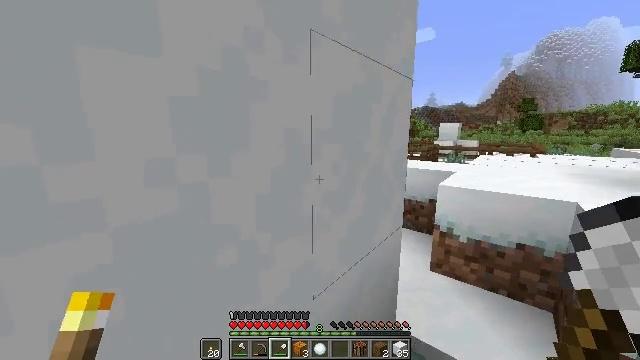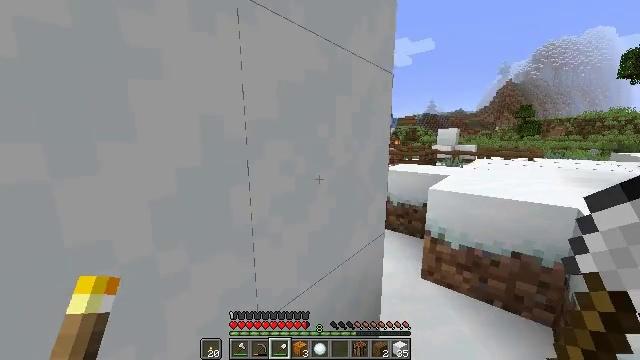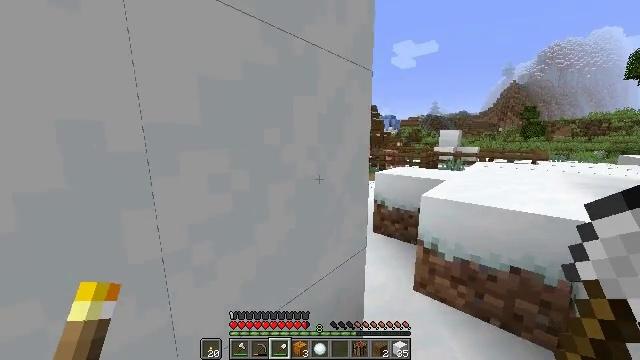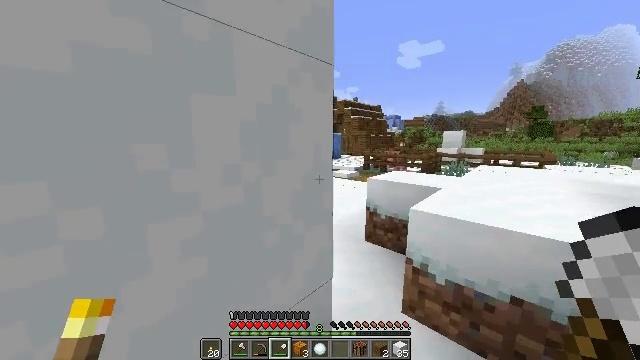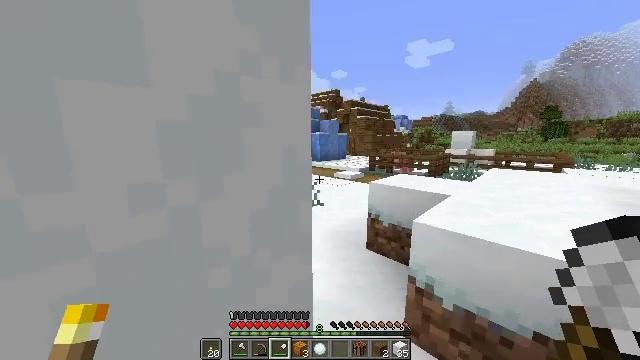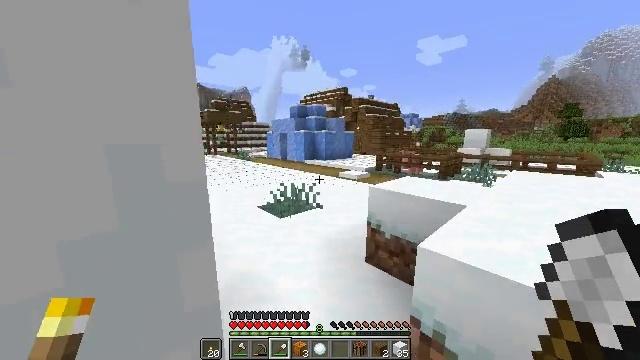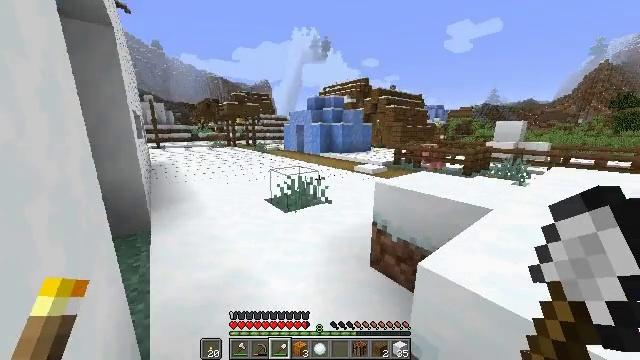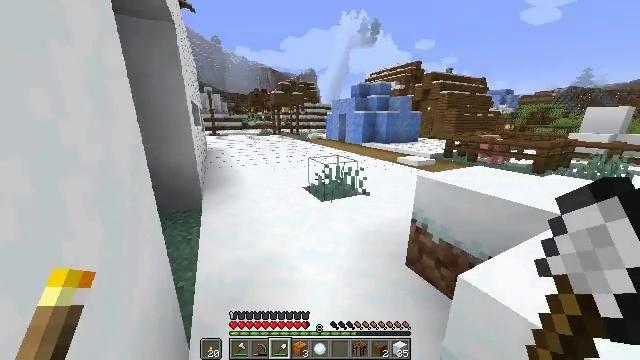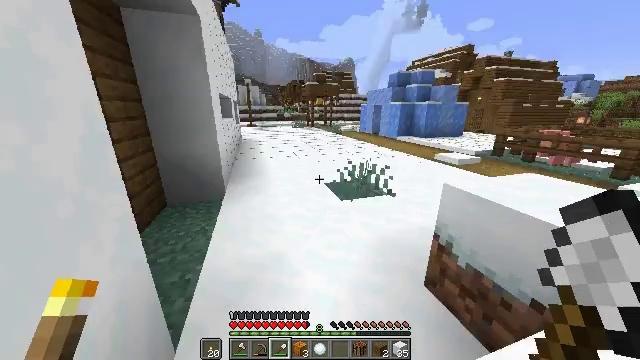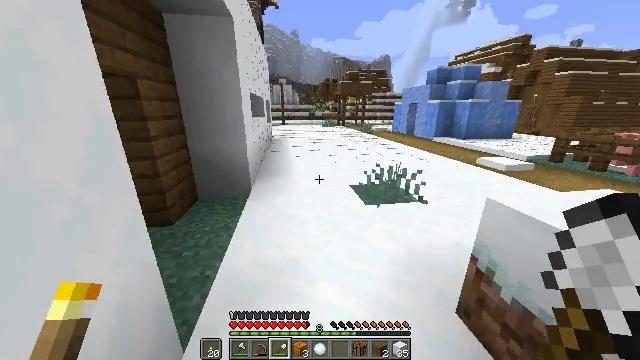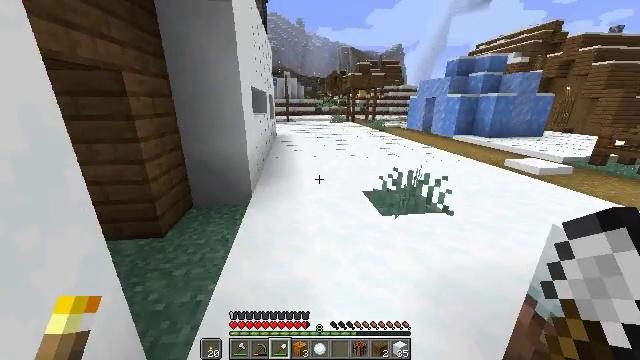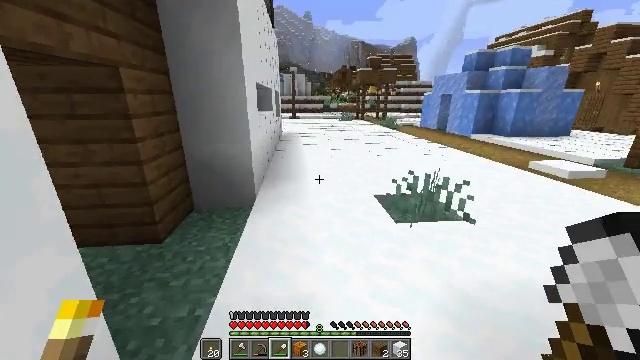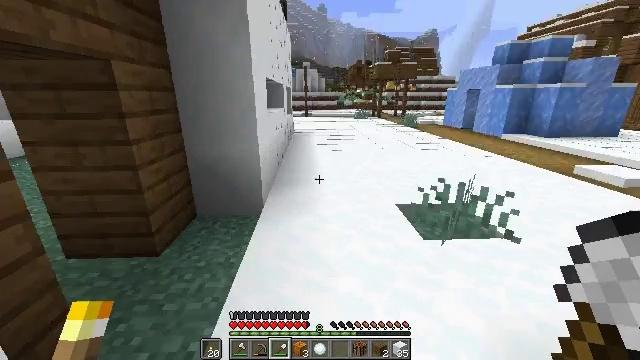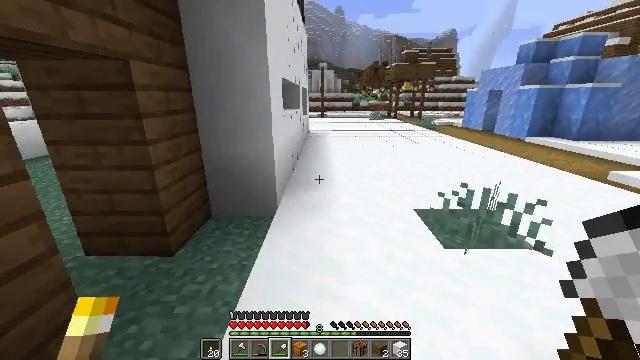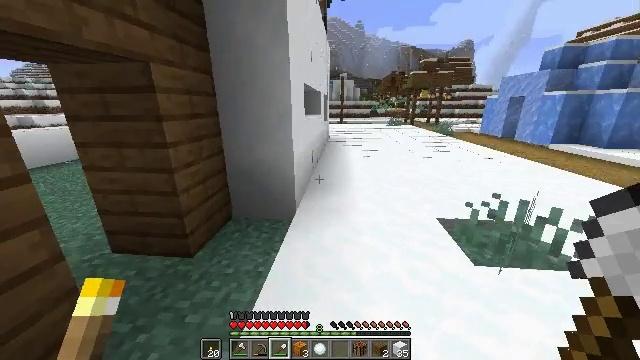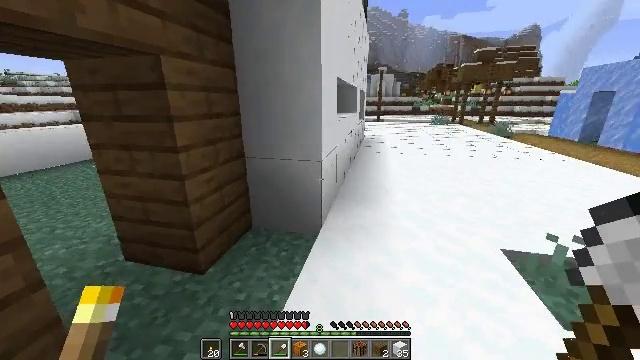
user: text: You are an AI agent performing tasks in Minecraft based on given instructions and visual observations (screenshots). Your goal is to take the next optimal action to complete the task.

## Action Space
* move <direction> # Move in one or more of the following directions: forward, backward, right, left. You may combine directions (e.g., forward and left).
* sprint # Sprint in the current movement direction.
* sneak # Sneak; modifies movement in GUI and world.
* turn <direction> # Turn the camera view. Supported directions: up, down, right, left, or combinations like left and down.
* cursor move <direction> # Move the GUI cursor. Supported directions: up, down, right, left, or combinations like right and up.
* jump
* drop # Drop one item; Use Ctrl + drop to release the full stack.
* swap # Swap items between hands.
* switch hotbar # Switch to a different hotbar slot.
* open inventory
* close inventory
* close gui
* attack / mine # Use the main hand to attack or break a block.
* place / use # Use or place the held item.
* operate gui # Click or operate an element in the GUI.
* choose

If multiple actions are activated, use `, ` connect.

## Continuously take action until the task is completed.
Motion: motion action
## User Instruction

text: Craft the snow.
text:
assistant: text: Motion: move forward and move right, sprint, turn left
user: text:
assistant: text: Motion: move forward and move right, sprint, turn left
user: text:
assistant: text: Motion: move forward, sprint, turn left
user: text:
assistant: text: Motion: move forward, sprint, turn left
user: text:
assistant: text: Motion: move forward and move right, sprint, turn left
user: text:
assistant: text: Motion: move forward and move right, sprint, turn left and down
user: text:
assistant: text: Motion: move forward and move right, sprint, turn left and down
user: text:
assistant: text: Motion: move forward and move right, sprint, turn left and down
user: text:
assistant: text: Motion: move forward, sprint, turn left
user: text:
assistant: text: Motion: move forward, sprint, turn left
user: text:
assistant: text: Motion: move forward, sprint, turn left
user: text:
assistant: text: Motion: move forward, sprint, turn left
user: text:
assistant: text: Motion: move forward, sprint, turn left
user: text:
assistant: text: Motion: move forward, sprint, turn left
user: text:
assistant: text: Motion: move forward, sprint, turn left
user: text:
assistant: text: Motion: move forward, sprint, turn left
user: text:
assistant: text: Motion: move forward, sprint, turn left
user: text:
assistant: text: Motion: move forward, sprint, turn left
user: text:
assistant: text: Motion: move forward, sprint, turn left
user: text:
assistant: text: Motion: move forward, sprint, turn left and up
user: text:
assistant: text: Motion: move forward, sprint, turn left
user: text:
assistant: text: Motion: move forward, sprint
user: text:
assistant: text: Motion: move forward, sprint
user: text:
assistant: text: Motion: move forward, sprint
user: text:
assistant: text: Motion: move forward, sprint
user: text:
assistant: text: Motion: move forward, sprint
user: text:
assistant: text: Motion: move forward and move left, sprint
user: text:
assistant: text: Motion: move forward and move left, sprint, turn right
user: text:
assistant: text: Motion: move forward and move left, sprint, turn right
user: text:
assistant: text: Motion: move forward and move left, sprint, turn right